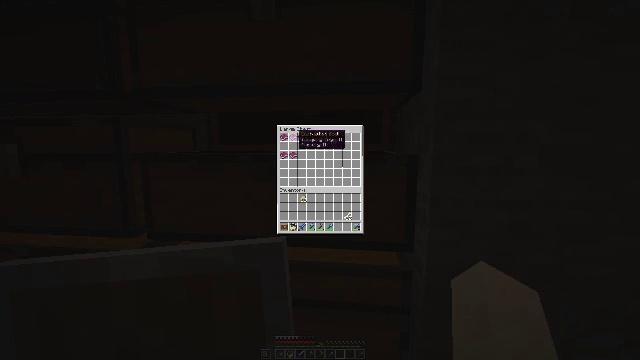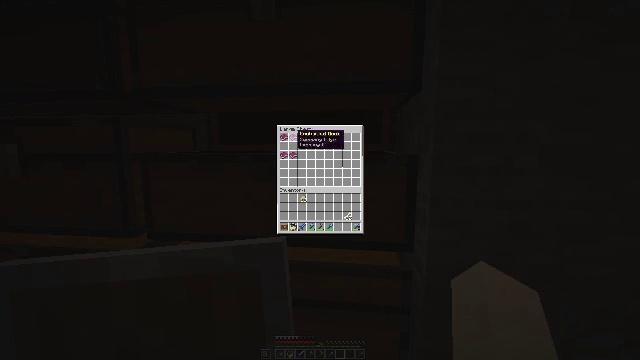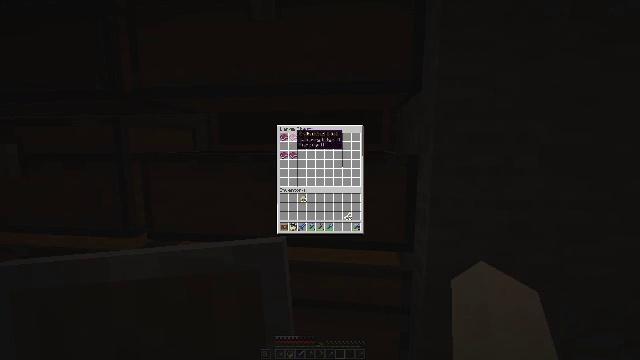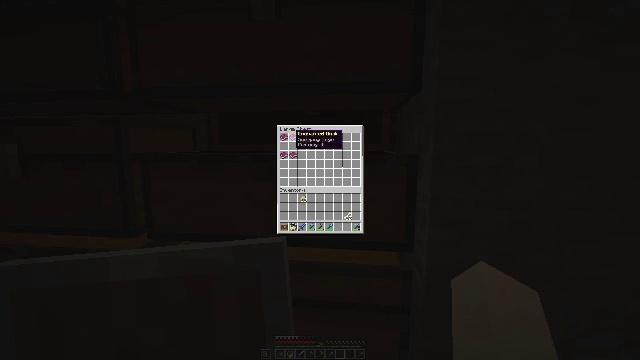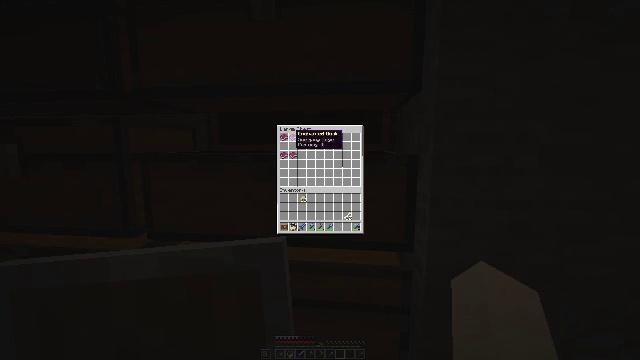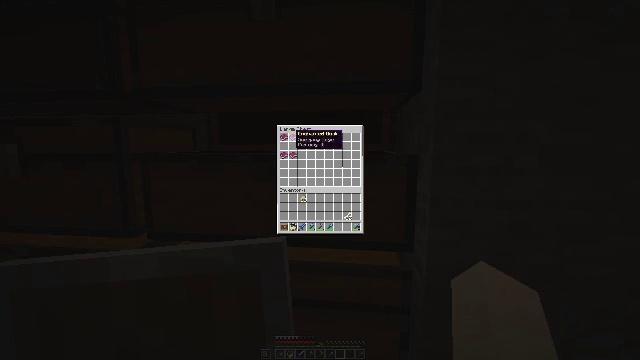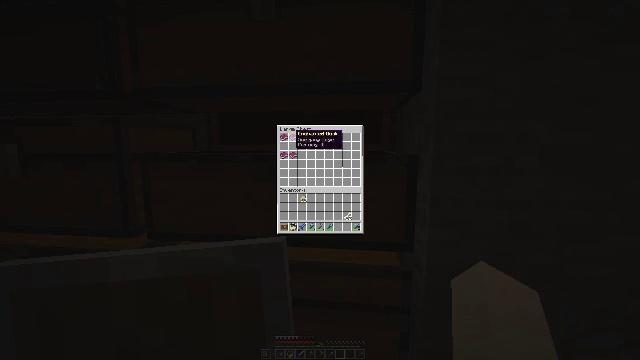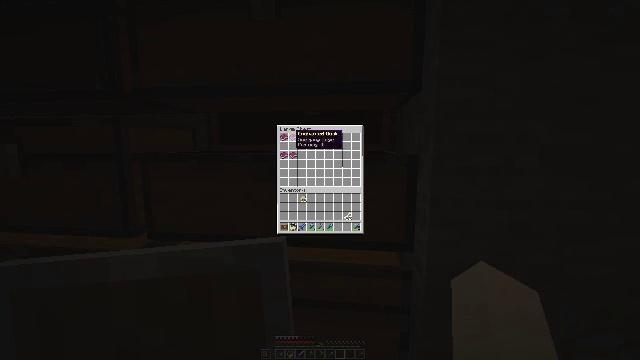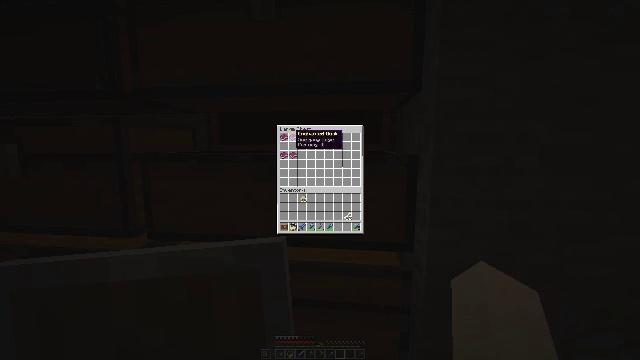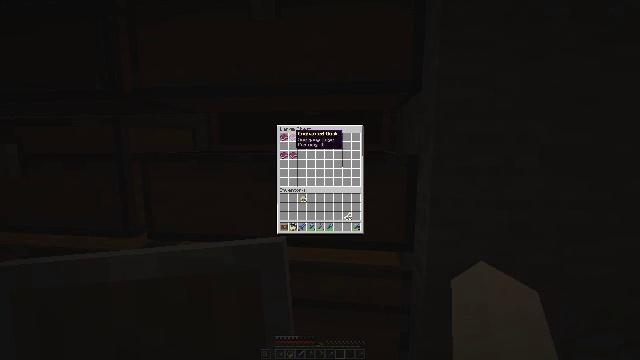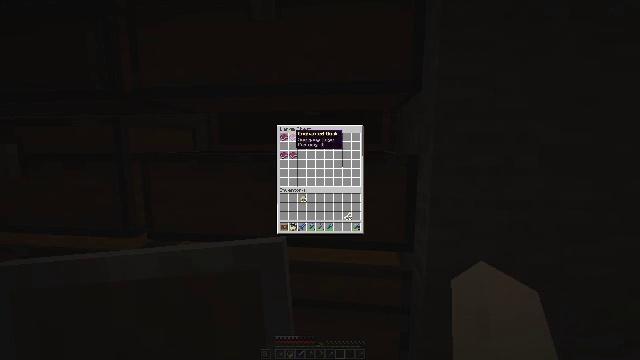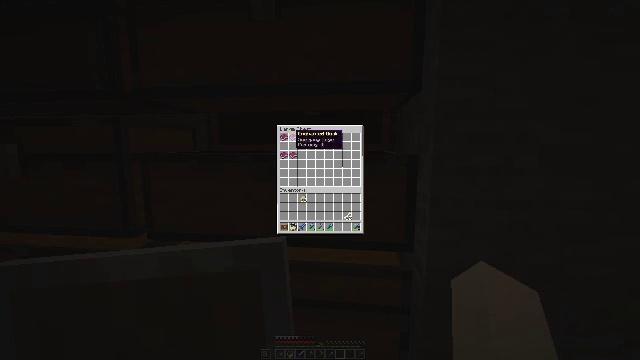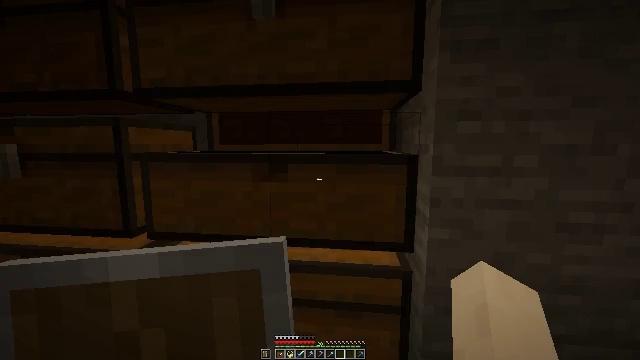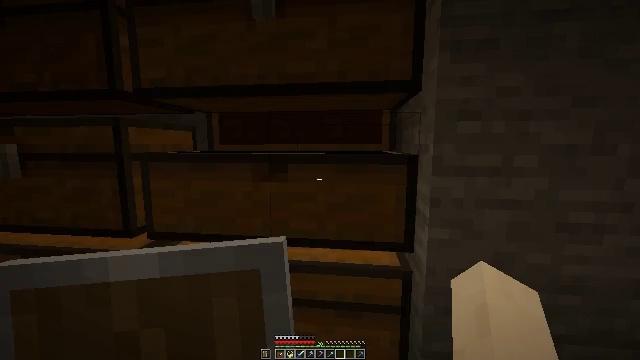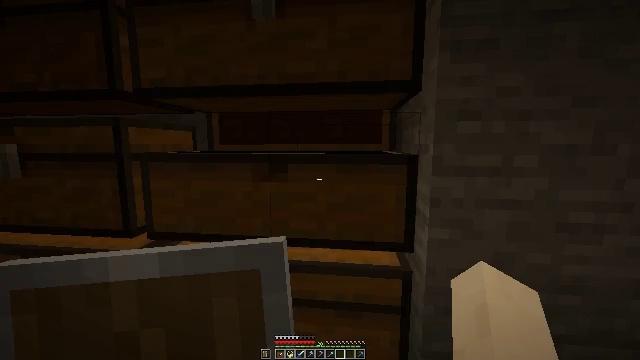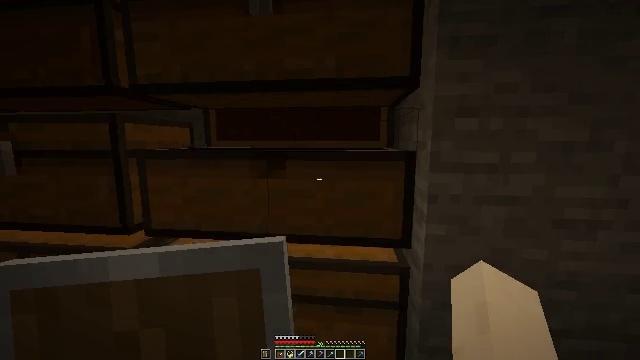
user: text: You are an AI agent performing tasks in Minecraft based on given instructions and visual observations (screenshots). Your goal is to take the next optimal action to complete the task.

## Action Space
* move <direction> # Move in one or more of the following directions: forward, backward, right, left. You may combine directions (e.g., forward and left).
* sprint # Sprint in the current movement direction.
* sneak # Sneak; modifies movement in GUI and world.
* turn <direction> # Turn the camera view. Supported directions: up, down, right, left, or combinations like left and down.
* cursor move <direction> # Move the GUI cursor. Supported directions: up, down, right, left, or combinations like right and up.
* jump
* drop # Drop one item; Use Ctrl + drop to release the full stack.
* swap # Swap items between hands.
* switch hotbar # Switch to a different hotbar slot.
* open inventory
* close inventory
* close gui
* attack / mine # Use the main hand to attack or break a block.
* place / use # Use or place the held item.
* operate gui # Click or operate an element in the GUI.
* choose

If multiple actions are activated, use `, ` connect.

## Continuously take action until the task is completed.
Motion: motion action
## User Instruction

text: Break the blue shulker box to pick it up.
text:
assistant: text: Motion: no_op
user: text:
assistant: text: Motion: no_op
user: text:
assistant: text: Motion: no_op
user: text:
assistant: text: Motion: no_op
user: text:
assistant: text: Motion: no_op
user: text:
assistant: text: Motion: no_op
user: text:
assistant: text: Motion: no_op
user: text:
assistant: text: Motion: no_op
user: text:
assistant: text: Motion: no_op
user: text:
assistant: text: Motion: no_op
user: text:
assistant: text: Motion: no_op
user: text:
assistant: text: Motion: close inventory
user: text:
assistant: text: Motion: close inventory
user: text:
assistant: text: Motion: close inventory
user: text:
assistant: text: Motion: close inventory
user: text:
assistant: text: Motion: turn right and down
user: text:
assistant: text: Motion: turn right and down
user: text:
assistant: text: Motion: turn right and down
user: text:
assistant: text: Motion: turn right and down
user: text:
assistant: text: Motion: turn right and up
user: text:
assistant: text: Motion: turn up
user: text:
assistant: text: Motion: turn left and up
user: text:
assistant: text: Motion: no_op
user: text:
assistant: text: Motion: no_op
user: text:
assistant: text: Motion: move forward
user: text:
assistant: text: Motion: move forward
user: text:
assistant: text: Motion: move forward
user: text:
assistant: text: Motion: move forward
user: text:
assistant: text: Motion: move forward, sprint, turn up
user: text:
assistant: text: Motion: move forward, sprint, turn right and up